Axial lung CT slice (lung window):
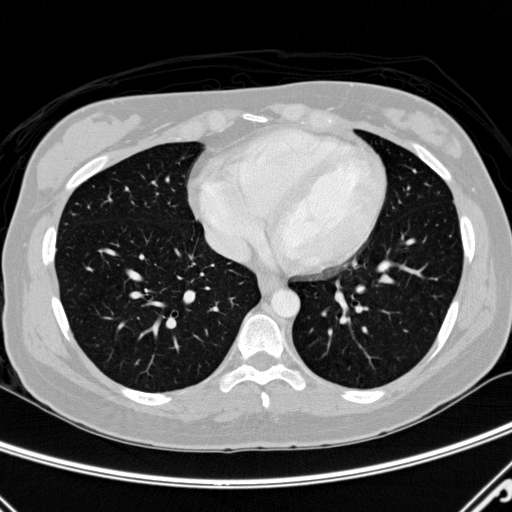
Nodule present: no